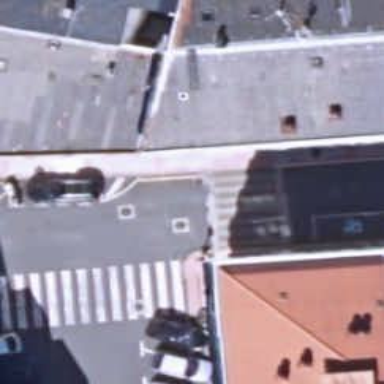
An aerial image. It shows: Uncontrolled zebra crossing on the road.